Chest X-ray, PA view. Patient: 41 years old, sex M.
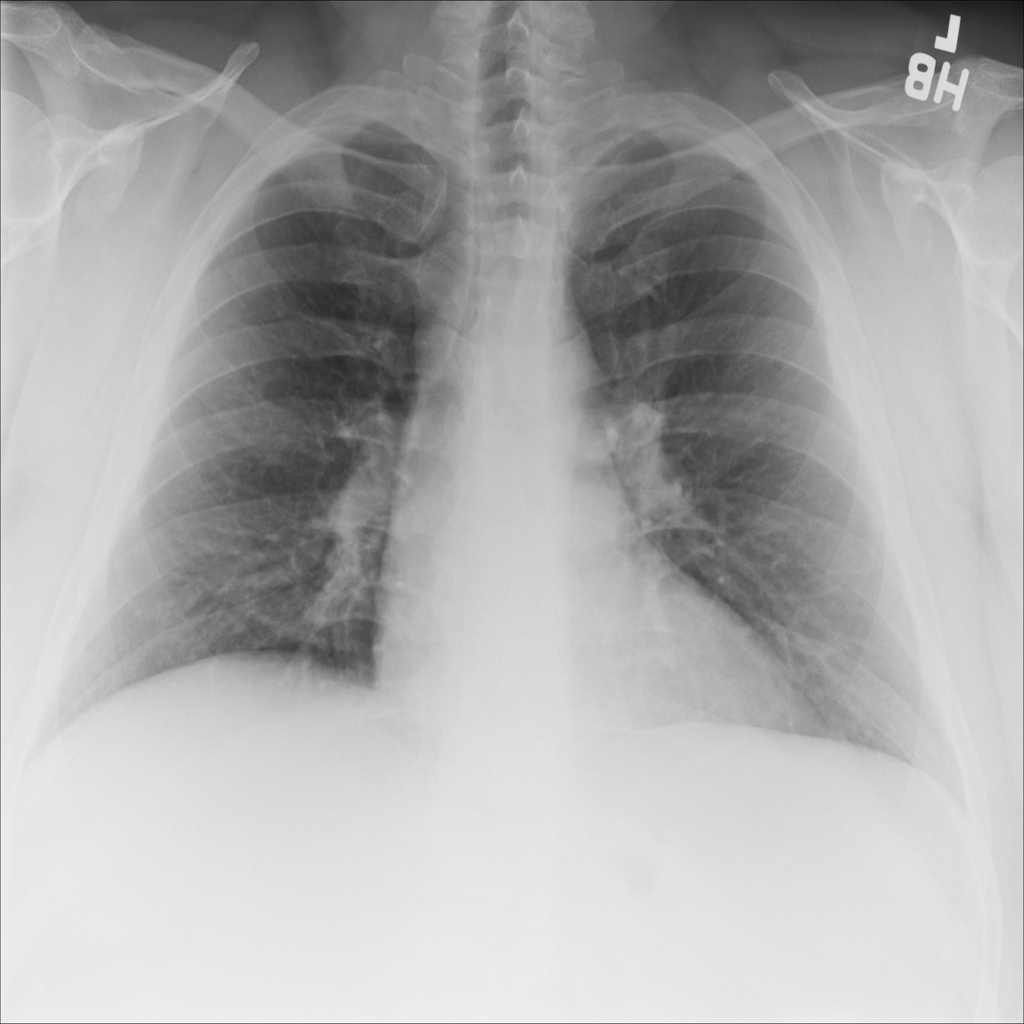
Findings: No Finding